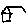
Label: house